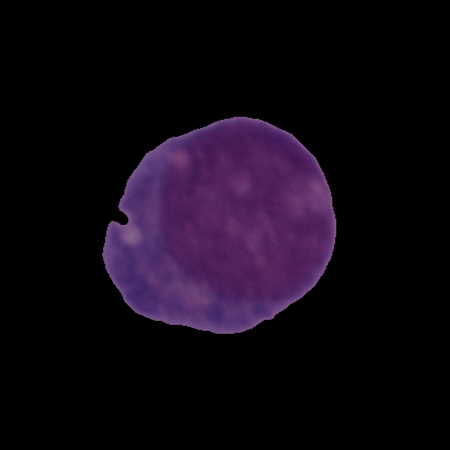
Label: cancer